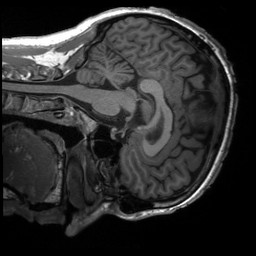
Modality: T1w
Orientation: sagittal
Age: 28
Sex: male
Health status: healthy
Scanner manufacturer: siemens
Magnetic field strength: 3 T
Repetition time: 2.3 s
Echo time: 0.00232 s